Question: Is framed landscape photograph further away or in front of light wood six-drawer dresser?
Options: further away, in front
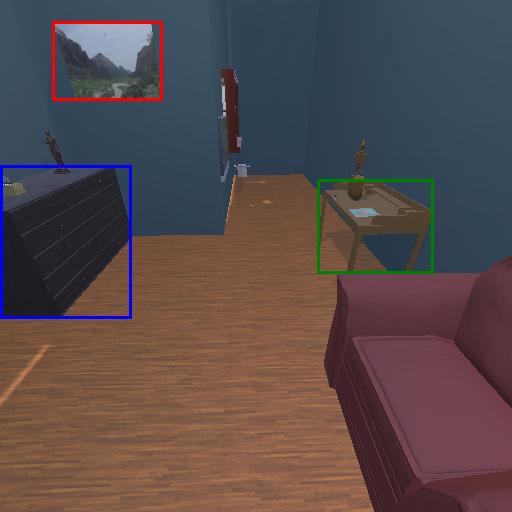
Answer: further away